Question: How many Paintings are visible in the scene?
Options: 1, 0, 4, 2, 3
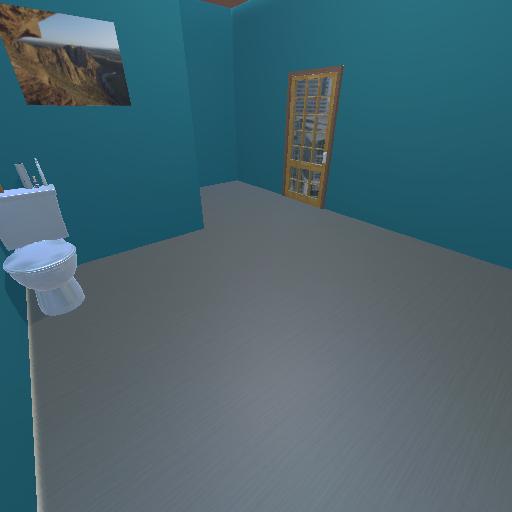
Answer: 1